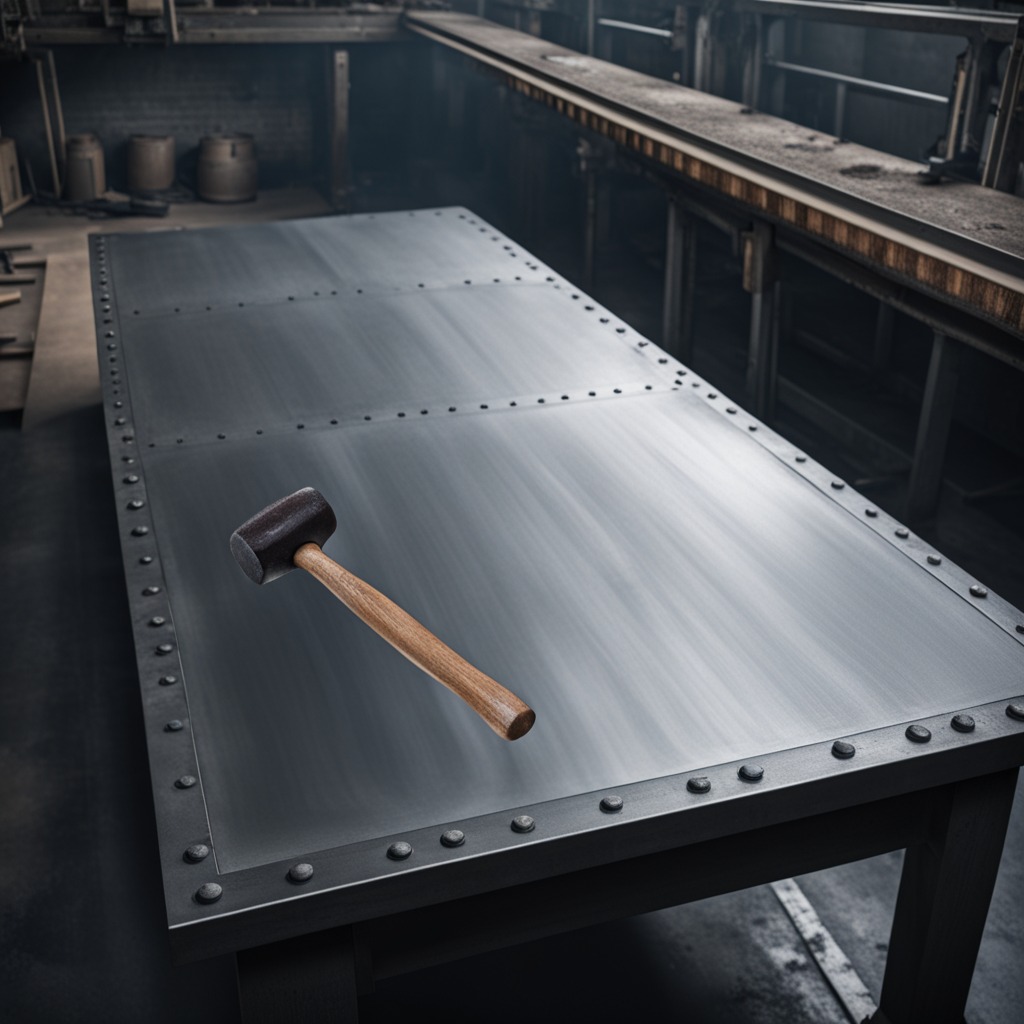
A hammer is lying on a cold steel table in a mining workshop gritty textures.